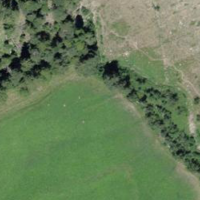
EUNIS habitat code: 31
Species observed at this site:
Podarcis muralis
Hipparchia semele
Erebia alberganus
Argynnis paphia
Aporia crataegi
Aelurillus v-insignitus
Papilio machaon
Spialia sertorius
Lysandra coridon
Graphosoma italicum
Moneses uniflora
Melanargia galathea
Stenurella melanura
Phyteuma orbiculare